Aerial crown-view tile of a tropical tree (Barro Colorado Island, Panama), acquired 20241216:
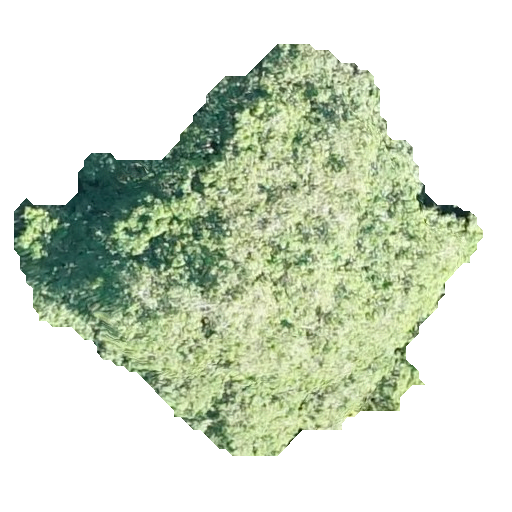
Species: Guapira myrtiflora
GBIF accepted scientific name: Guapira myrtiflora
Crown area: 171.997 m²